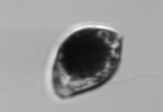
Label: Amphidinium